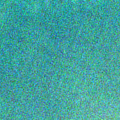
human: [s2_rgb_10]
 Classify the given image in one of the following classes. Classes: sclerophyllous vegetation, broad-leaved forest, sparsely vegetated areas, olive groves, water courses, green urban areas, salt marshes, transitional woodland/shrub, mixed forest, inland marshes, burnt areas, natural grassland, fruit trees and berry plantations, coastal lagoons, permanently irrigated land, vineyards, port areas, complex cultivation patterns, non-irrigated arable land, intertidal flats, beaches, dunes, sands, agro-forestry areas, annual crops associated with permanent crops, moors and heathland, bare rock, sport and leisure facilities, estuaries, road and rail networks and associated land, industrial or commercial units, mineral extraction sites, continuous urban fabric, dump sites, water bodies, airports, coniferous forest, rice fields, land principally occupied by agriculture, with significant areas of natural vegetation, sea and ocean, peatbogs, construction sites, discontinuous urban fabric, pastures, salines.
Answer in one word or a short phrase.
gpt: sea and ocean